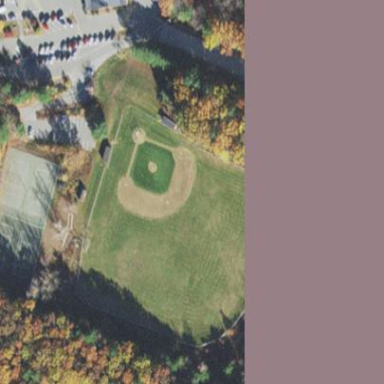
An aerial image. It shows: Baseball pitch for leisure and sports activities.